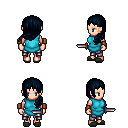
a pixel art fantasy rpg character, female body template, human, light skin, teal tunic, metal pants, raven left-swept hairstyle, leather bracers, gray slippers, dagger, four views (front, back, left, right), 2x2 character sprite sheet, small pixel art, hard edges, no anti-aliasing